Interaction volume radius: 5 \u00c5
Interaction volume height: 40 \u00c5
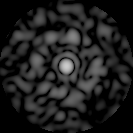
Disorder parameter: 0.8542